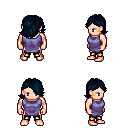
a pixel art fantasy rpg character, male body template, human, light skin, chain tabard jacket, gold greaves, raven swoop hairstyle, four views (front, back, left, right), 2x2 character sprite sheet, small pixel art, hard edges, no anti-aliasing